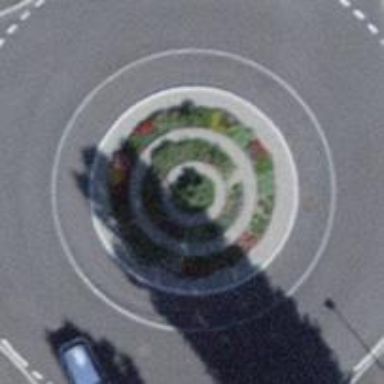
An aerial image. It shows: Tertiary road made of asphalt leading to roundabout junction.